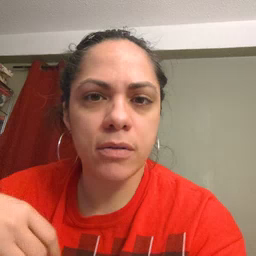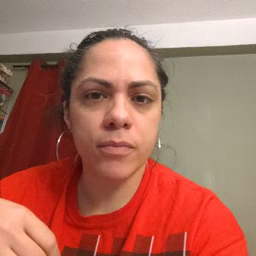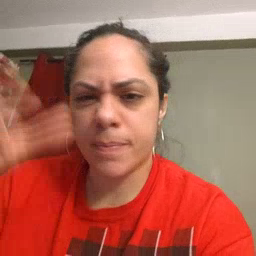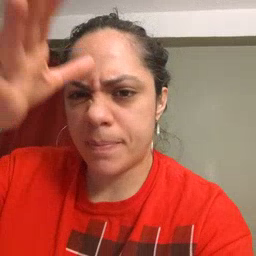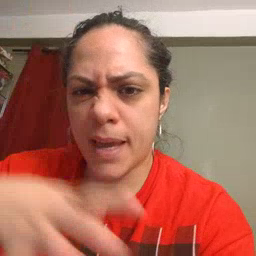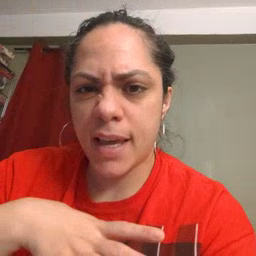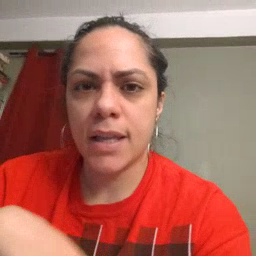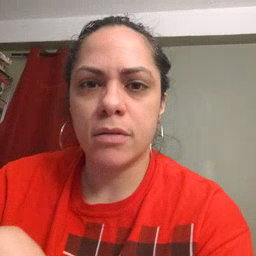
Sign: man